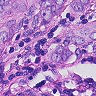
Metastatic tissue present: yes